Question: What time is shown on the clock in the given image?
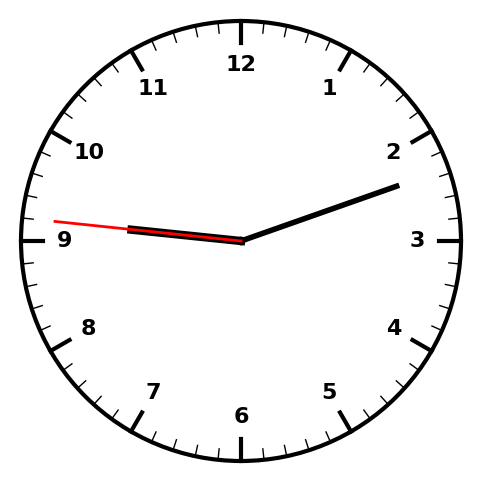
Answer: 09:11:46